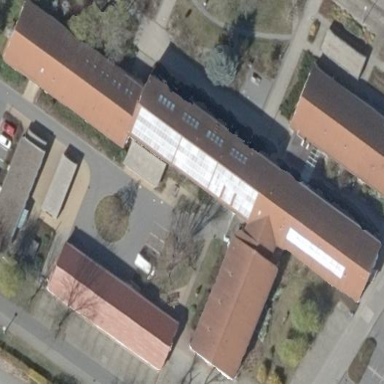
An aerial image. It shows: Gabled building with white exterior. The roof is made of red roof tiles.